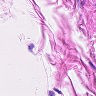
Metastatic tissue present: no